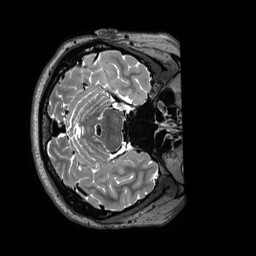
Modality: T2w
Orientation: axial
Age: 25
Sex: male
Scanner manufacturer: siemens
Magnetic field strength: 3 T
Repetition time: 3.2 s
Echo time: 0.563 s